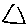
Label: triangle